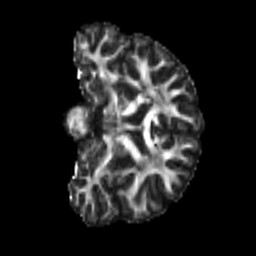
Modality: FA
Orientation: coronal
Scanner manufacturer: siemens
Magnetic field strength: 3 T
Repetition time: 4 s
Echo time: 0.0594 s